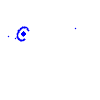
Particle: electron